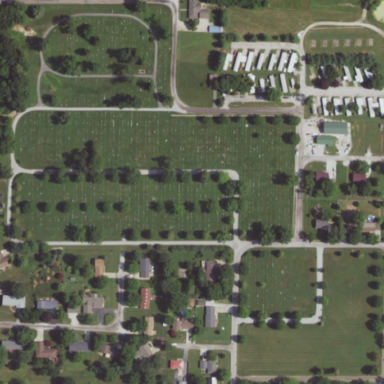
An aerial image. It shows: Cemetery.